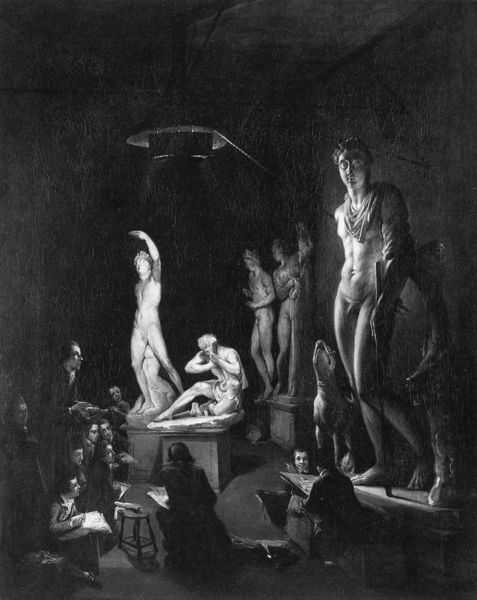
Titel: The Cast Room at the Royal Academy
Künstler: Elias Martin
Institution: Stockholm, The Royal Academy of Fine Arts
Schlagwörter: akt, dunkel, gruppe, mann, nackt, schatten, weiß, menschen, sitzen, frau, grau, lampe, licht, marmor, männer, schwarz, skizze, zeichnung, zimmer, tiere, leute, anzug, sockel, stehen, figur, decke, skulptur, statue, modell, düster, schule, üben, hocker, schemel, figuren, atelier, maler, staffelei, plastik, podest, foto, schwarz-weiß, künstler, entwurf, kunst, skulpturen, plastiken, statuen, zeichnen, antik, griechenland, museum, studieren, schüler, block, zuschauen, schwar, zeichner, akademie, studio, grichenland, universität, studenten, mehrere, malschule, pygmalion, abzeichnen, aktzeichnen, ateleir, schäler, malszene, hochschule